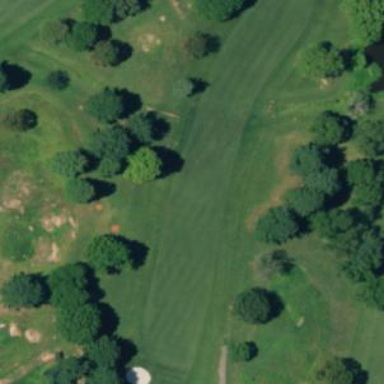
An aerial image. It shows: Grassy area designated as golf fairway.